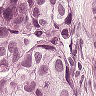
Metastatic tissue present: yes